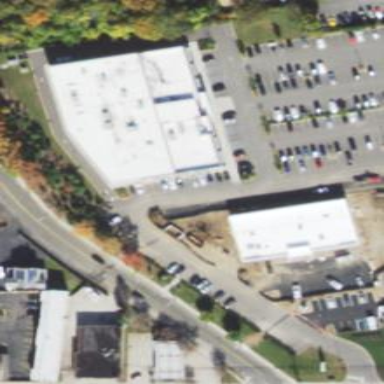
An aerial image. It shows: Building that houses fitness center.